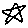
Label: star